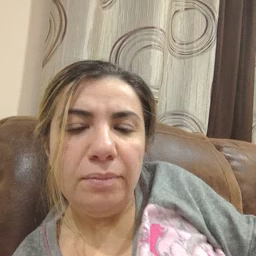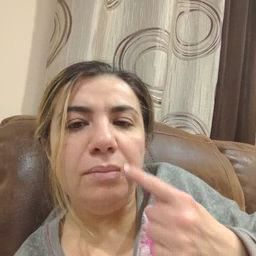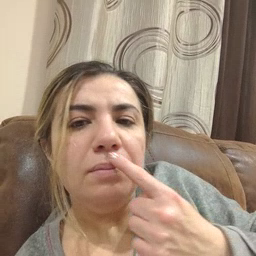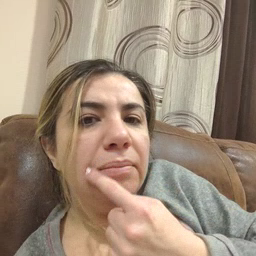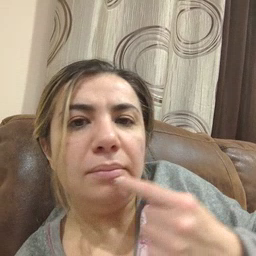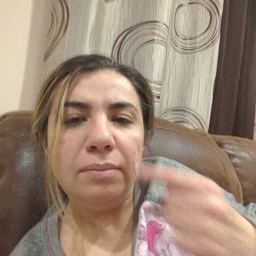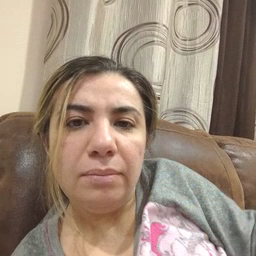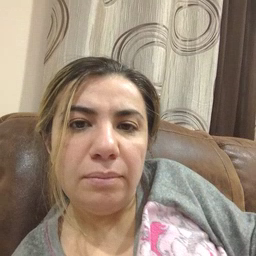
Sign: lips